Aerial crown-view tile of a tropical tree (Barro Colorado Island, Panama), acquired 20250818:
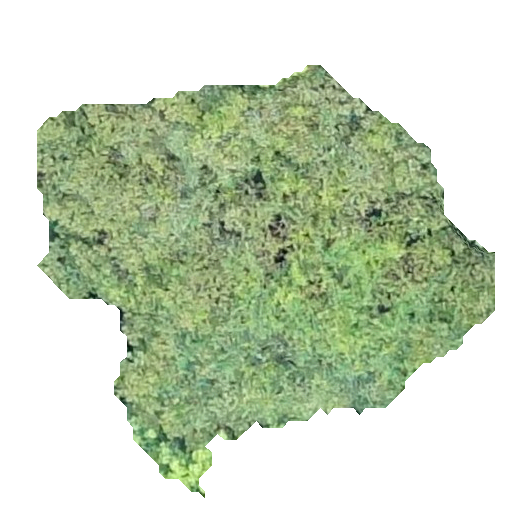
Species: Tachigali panamensis
GBIF accepted scientific name: Tachigali panamensis
Crown area: 176.689 m²